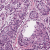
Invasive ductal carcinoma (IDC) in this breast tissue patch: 1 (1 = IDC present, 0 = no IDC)